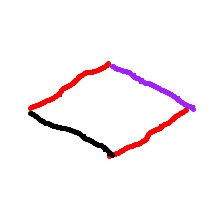
Shape: rhombus